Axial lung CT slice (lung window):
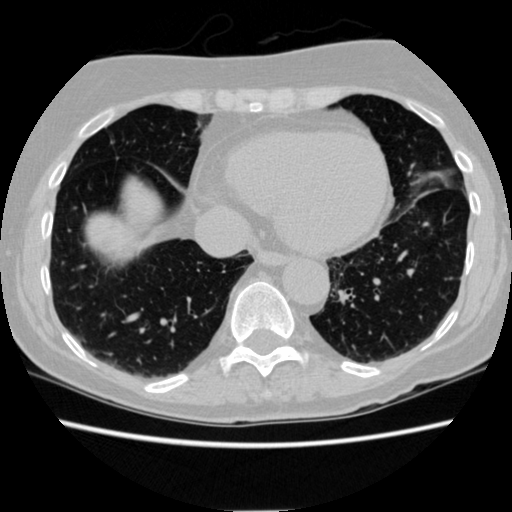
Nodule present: no